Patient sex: M
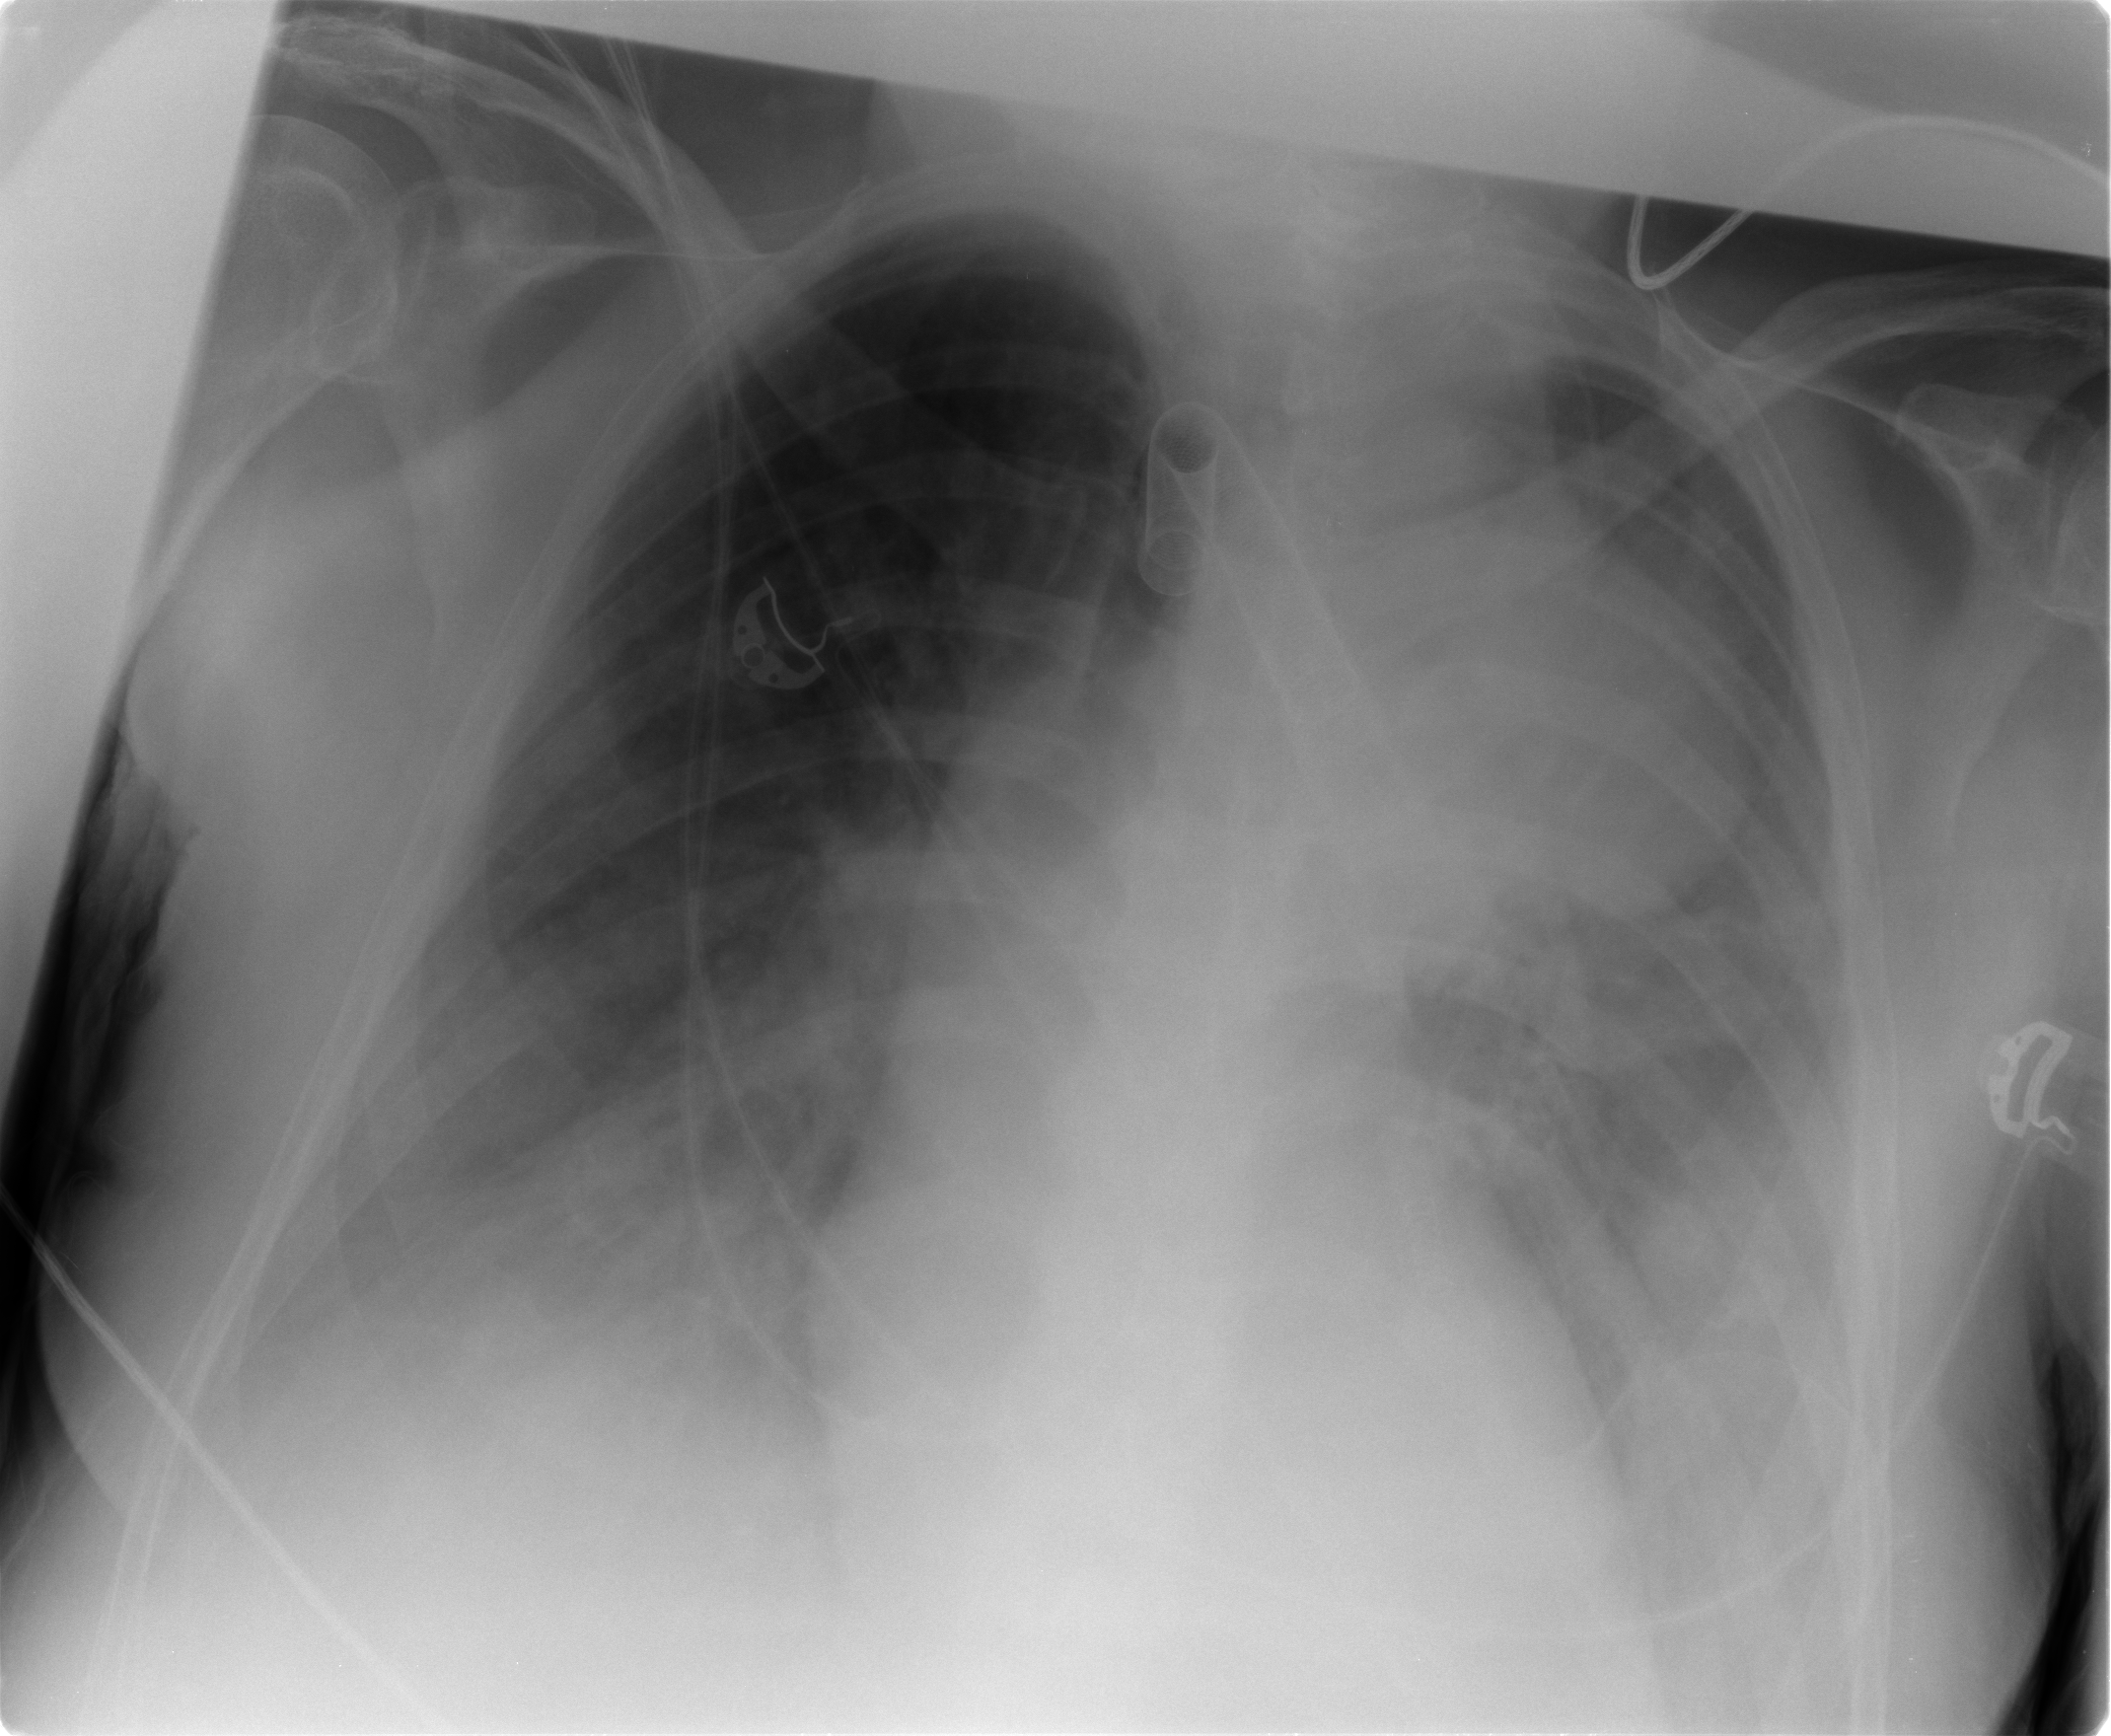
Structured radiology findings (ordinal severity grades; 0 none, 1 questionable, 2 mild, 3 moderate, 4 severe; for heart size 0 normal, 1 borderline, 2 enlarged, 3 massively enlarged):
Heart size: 1
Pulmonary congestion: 0
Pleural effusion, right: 1
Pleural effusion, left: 3
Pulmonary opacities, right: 2
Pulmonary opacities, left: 1
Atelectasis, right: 2
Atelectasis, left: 3